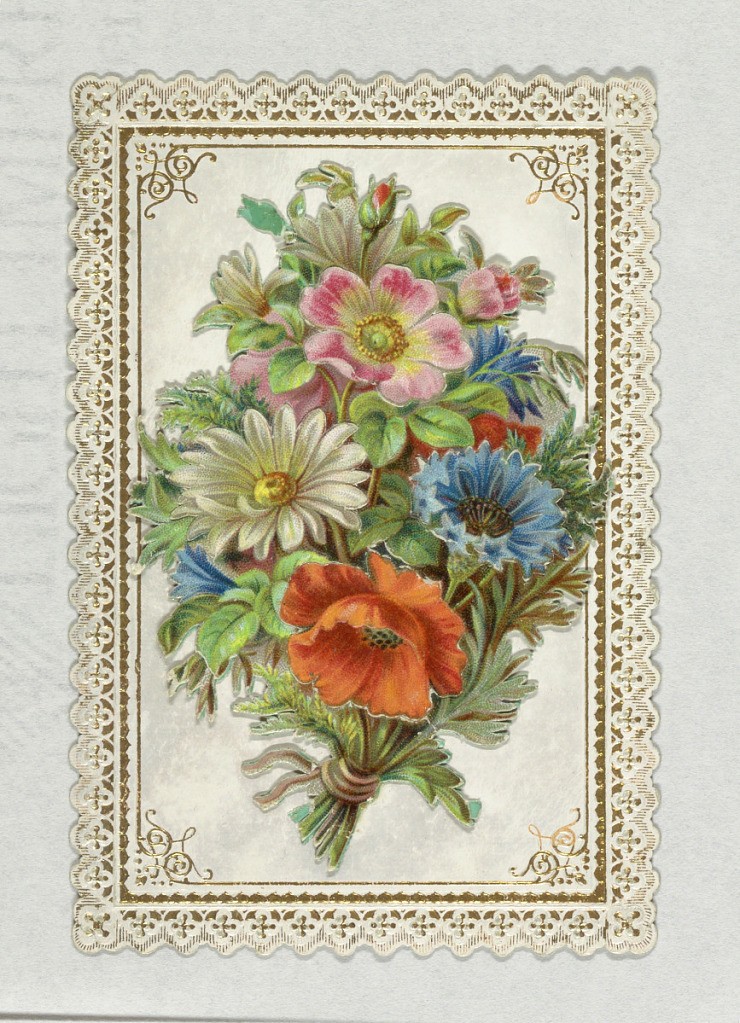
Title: Christmas Greeting
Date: ca. 1865
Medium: Chromolithograph on embossed paper
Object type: Greeting Card
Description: Bunch of flowers in scalloped enframement. The flowers are hinged and under them, in the inscription: "A Merry Christmas and a Happy New Year".